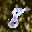
Label: 8